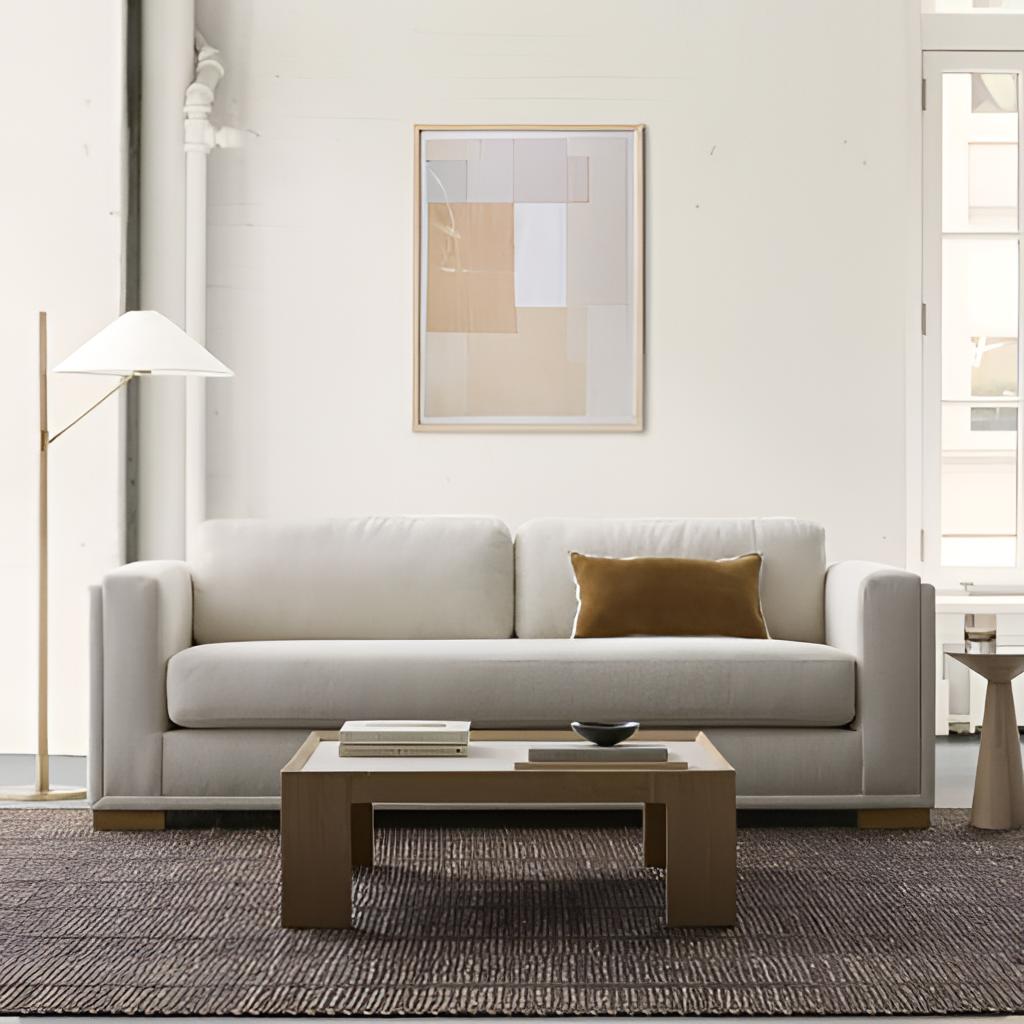
white fabric sofa, living room, contemporary, fabric flooring, with textured pattern, paint wallpaper, with solid pattern